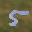
Label: 5